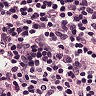
Metastatic tissue present: no